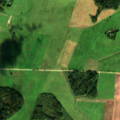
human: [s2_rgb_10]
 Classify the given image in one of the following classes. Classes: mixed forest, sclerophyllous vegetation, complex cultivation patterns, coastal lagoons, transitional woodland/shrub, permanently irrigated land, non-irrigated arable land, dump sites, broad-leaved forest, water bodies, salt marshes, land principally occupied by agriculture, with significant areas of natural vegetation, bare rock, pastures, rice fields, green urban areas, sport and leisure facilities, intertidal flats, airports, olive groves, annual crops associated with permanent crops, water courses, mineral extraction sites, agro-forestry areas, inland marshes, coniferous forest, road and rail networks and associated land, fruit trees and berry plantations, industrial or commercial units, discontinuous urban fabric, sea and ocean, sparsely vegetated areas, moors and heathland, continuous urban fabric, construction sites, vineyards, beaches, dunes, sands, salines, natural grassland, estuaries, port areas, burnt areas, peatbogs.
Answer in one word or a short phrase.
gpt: non-irrigated arable land, pastures, complex cultivation patterns, land principally occupied by agriculture, with significant areas of natural vegetation, mixed forest